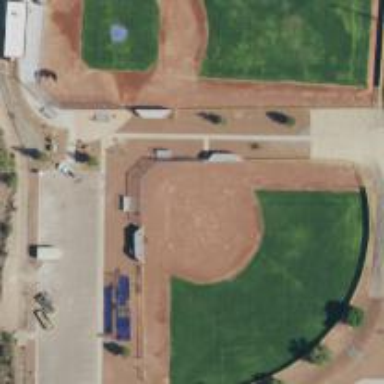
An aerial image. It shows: Chain link fence surrounding softball pitch on grassy land.